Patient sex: F
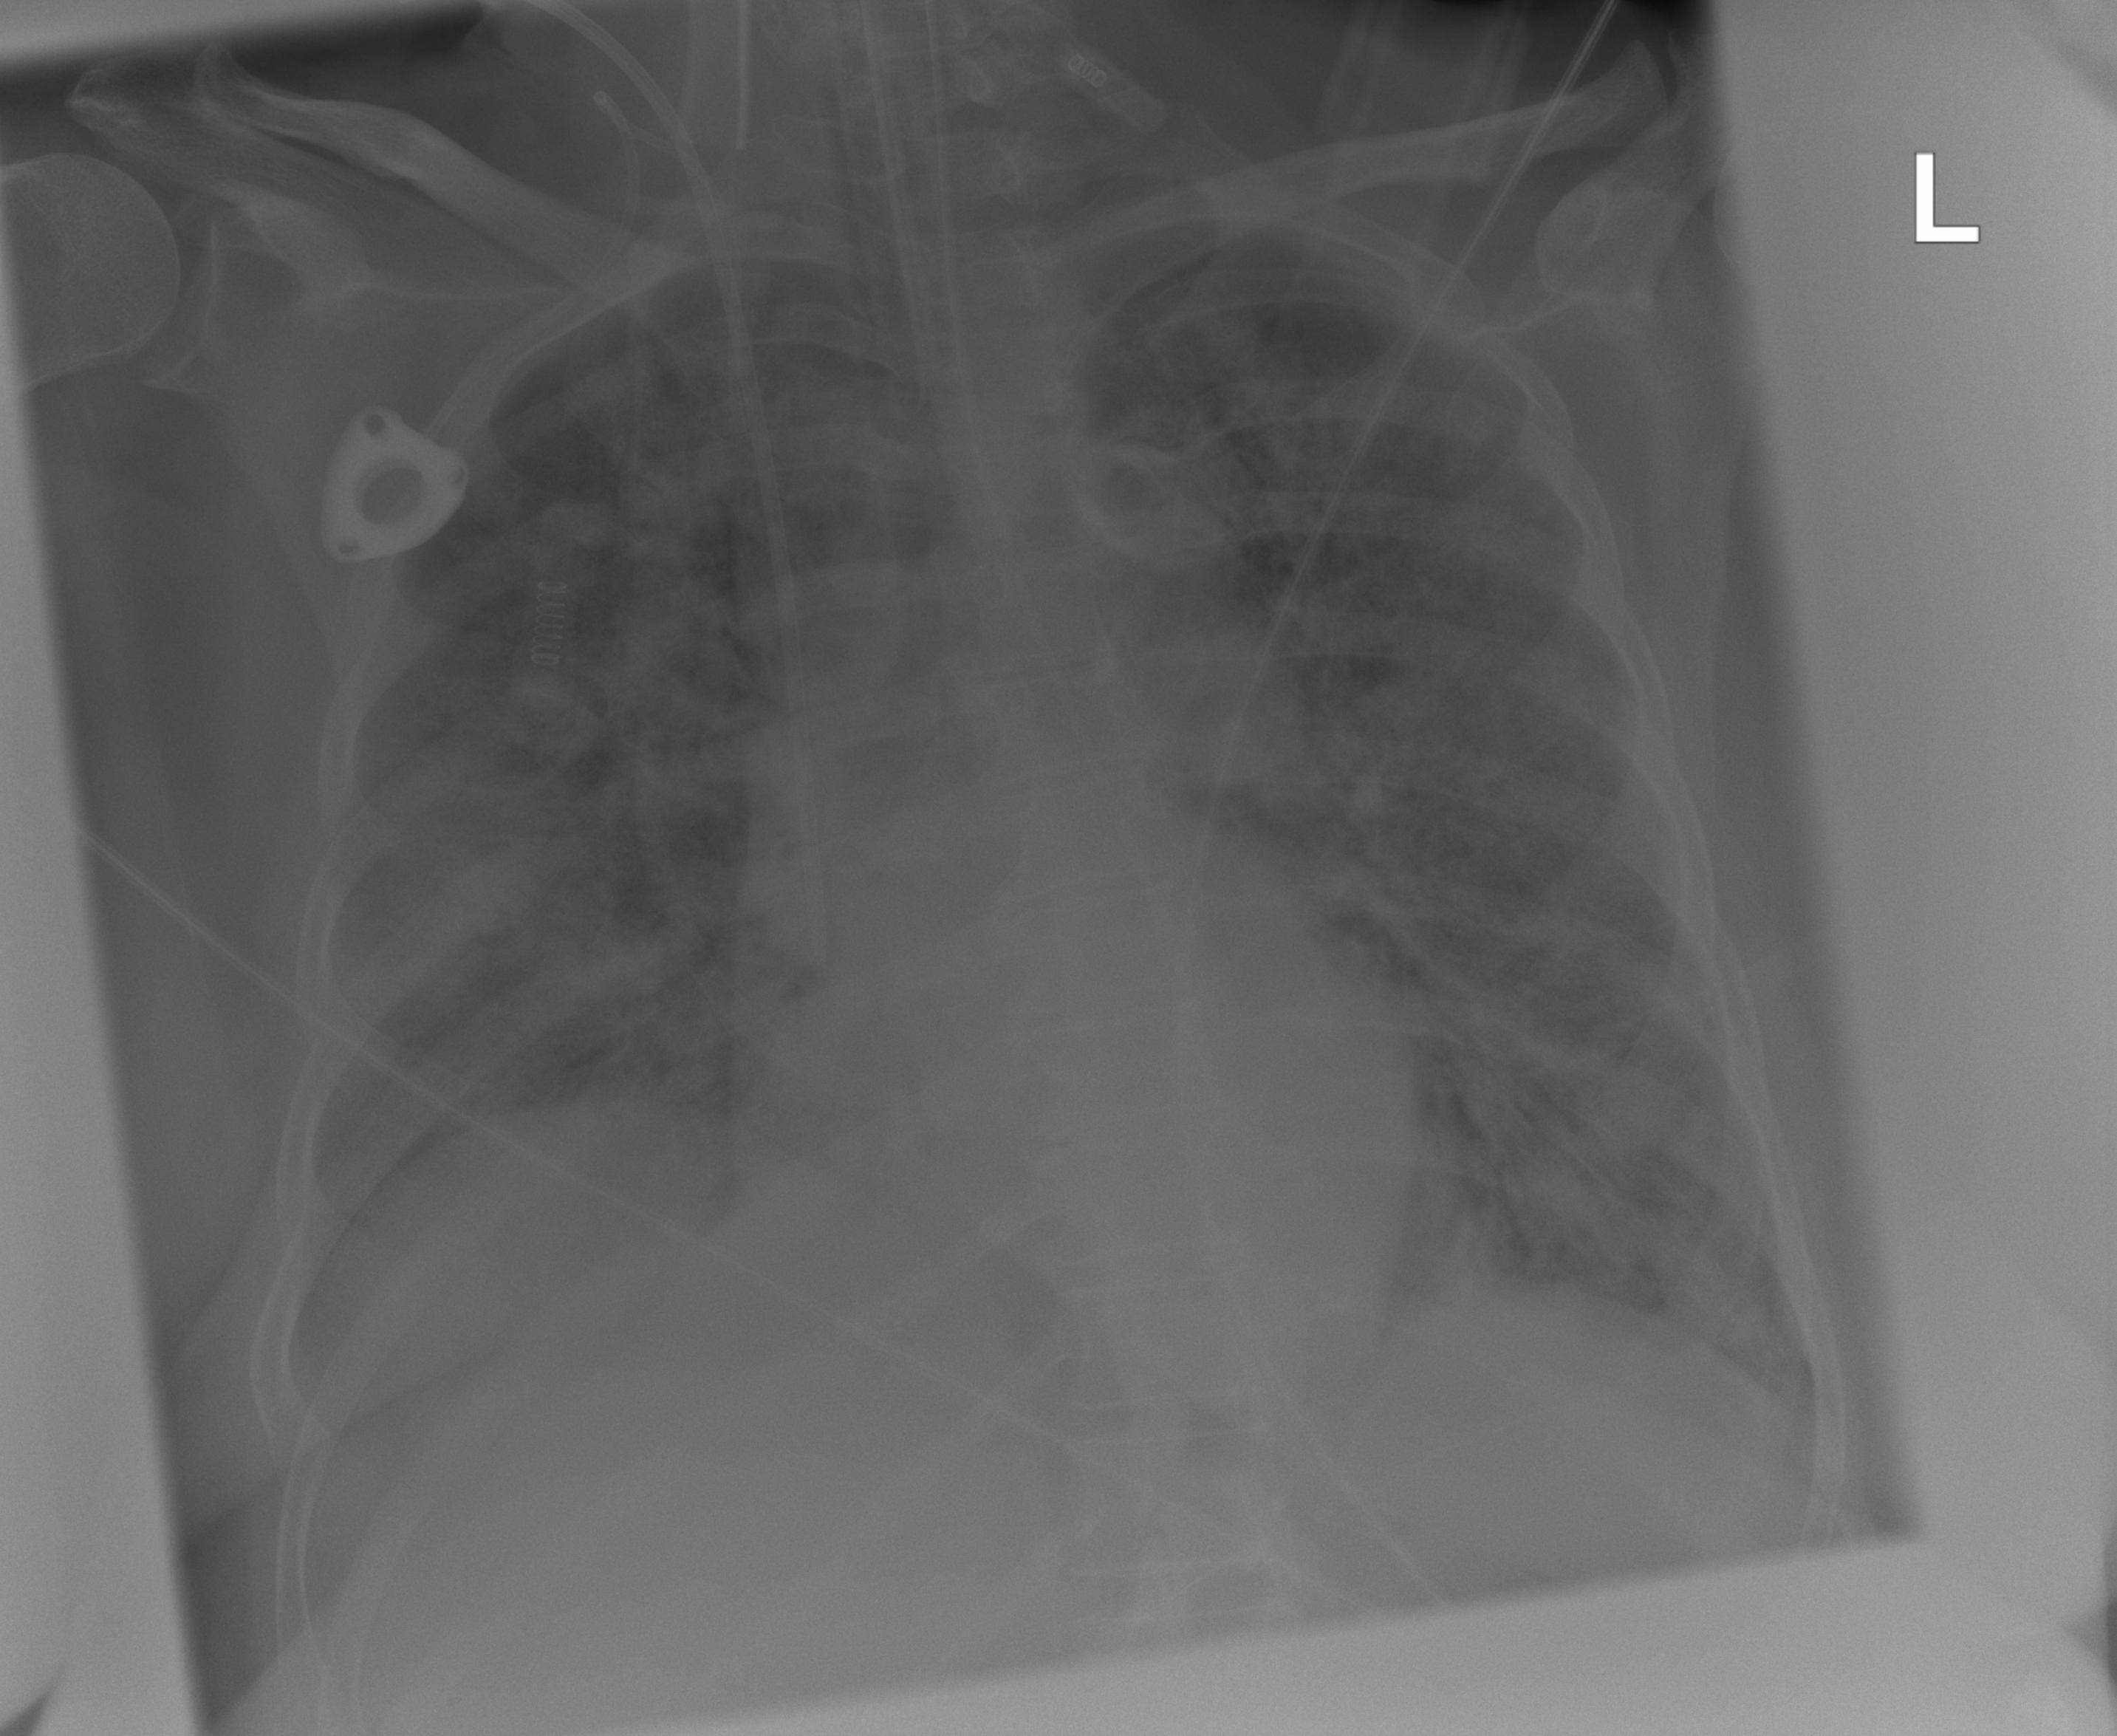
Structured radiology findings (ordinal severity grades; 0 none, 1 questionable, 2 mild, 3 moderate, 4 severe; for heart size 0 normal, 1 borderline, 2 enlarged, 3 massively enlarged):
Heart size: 0
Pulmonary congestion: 2
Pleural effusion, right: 0
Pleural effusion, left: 0
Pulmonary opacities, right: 4
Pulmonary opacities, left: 4
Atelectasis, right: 4
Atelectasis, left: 4